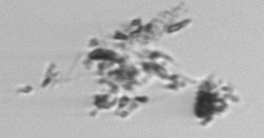
Label: detritus